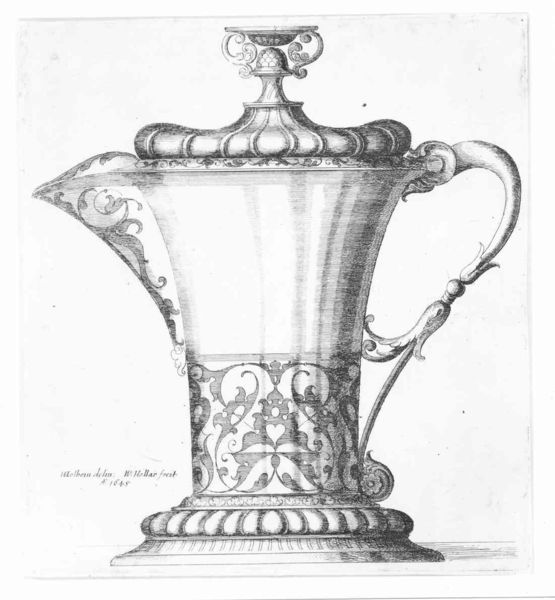
Titel: Verzierte Deckelkanne
Künstler: Wenzel Hollar
Standort: Karlsruhe
Institution: Staatliche Kunsthalle Karlsruhe
Schlagwörter: blue, ornate, white, black, gold, gray, decorative, pattern, patterns, print, pot, flower, silver, metal, drawing, decoration, cap, illustration, sketch, glass, design, pencil, england, floral, vessel, teapot, china, jug, pitcher, drink, photograph, vines, base, amphora, colonial, jar, inlay, 1648, lid, pewter, handle, tankard, spout, etched, spoutpitcher, intristic, tankerd, enlay